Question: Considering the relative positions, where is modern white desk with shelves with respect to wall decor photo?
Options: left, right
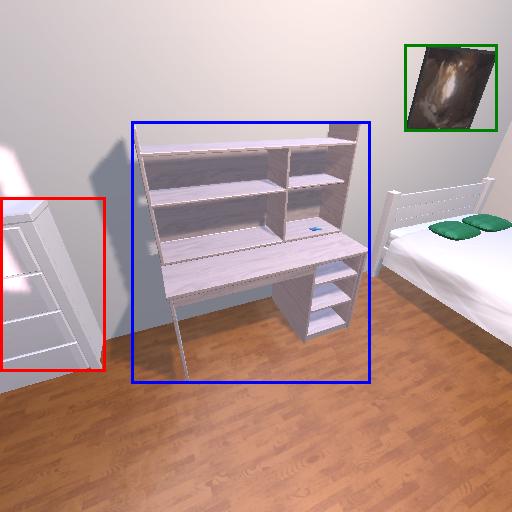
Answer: left